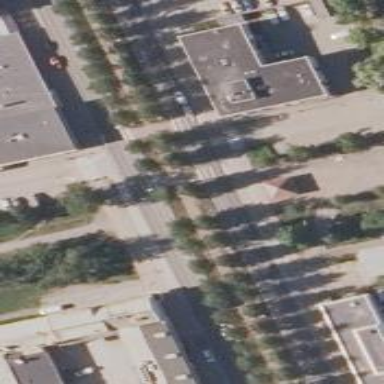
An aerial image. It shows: Asphalt cycleway with zebra crossing.